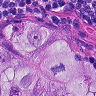
Metastatic tissue present: yes